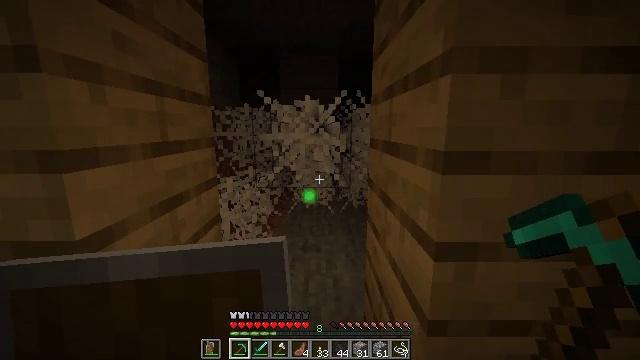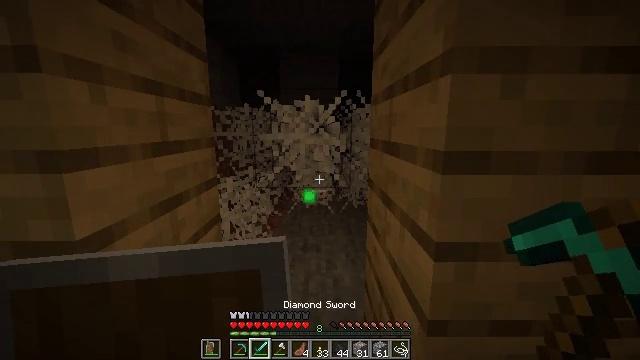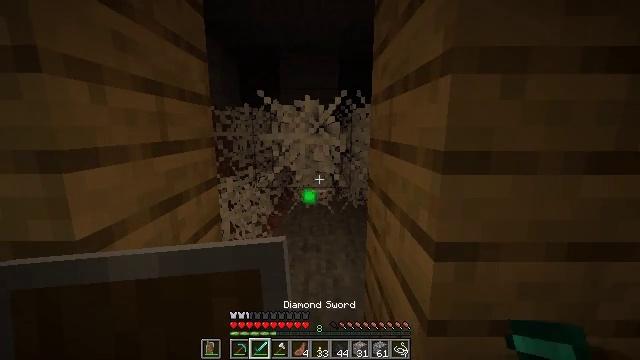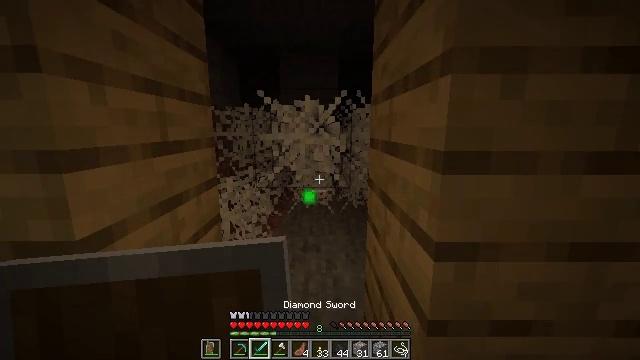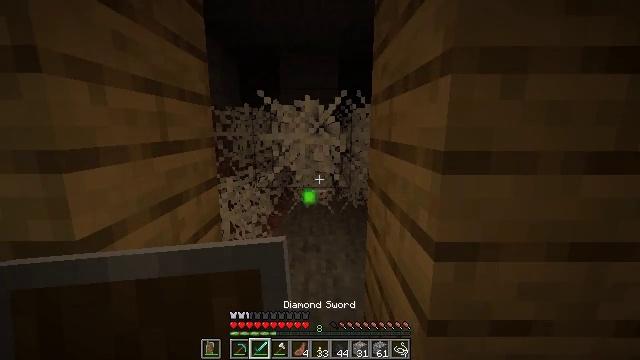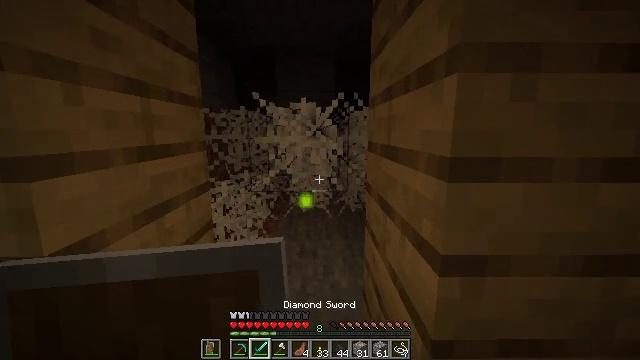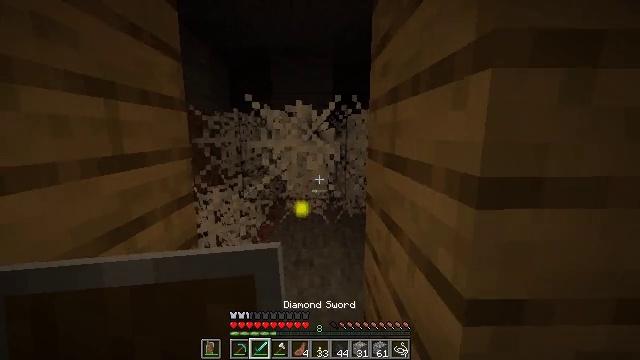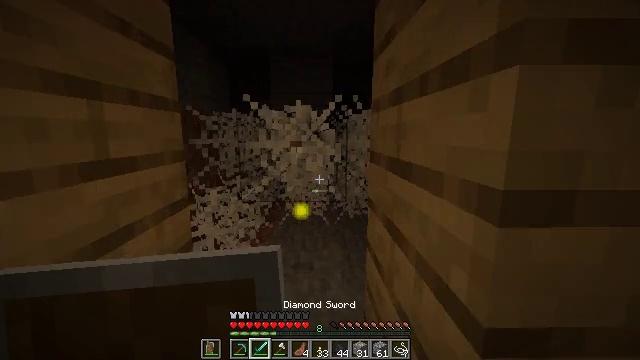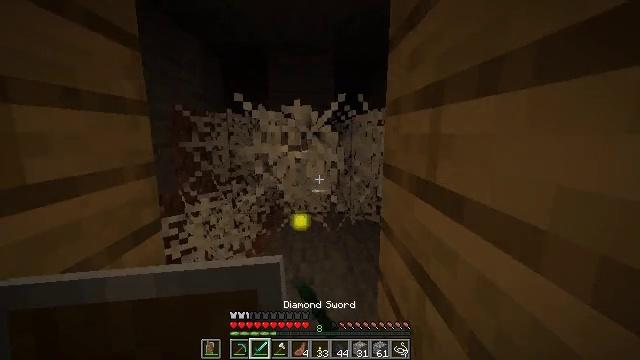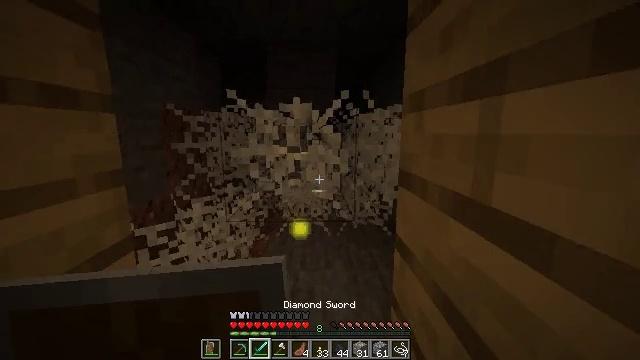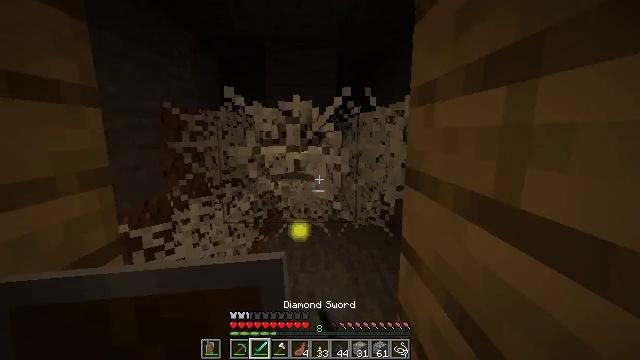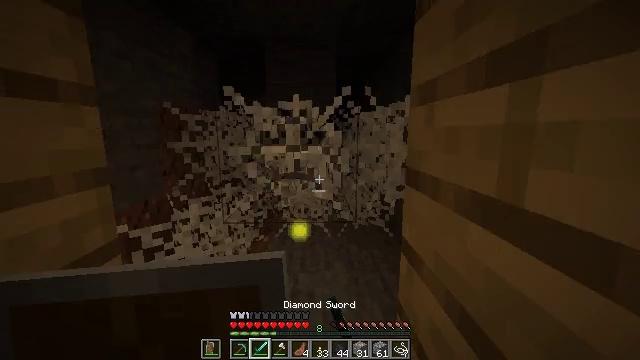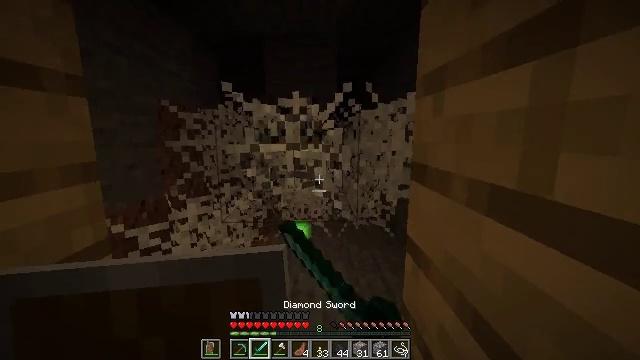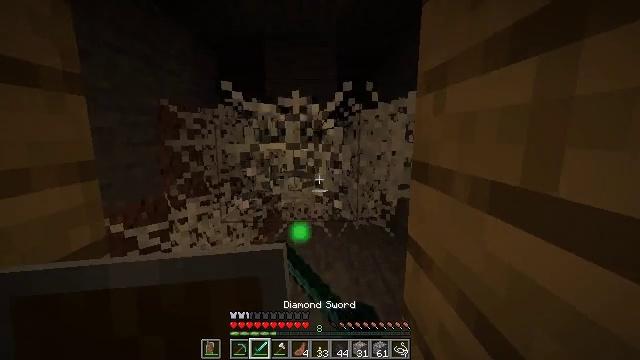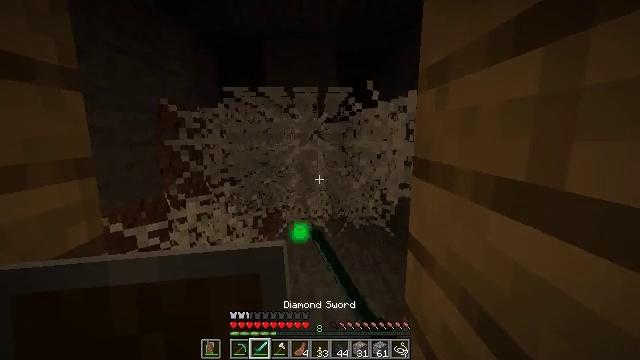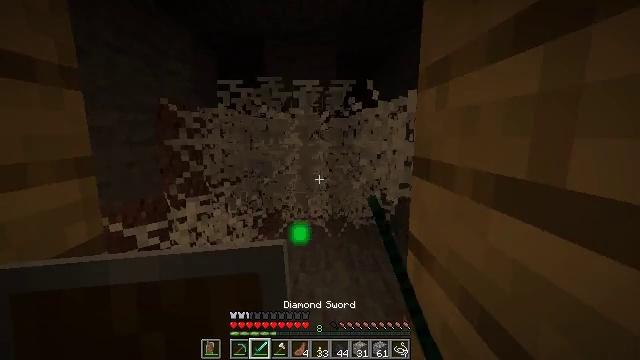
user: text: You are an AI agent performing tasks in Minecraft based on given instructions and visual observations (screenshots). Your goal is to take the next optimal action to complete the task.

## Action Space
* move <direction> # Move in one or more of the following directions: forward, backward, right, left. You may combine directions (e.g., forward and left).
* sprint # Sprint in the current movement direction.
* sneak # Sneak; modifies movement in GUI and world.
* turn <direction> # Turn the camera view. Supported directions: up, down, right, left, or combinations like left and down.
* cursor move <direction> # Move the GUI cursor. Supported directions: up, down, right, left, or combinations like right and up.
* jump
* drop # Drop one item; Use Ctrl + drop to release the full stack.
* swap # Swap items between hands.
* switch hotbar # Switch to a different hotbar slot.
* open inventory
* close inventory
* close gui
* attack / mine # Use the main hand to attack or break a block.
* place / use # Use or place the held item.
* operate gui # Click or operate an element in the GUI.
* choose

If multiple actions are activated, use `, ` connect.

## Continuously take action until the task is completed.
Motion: motion action
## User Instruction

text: Gather cobweb from abandoned mineshafts.
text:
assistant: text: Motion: no_op
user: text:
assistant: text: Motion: no_op
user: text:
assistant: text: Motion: no_op
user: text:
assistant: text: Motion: no_op
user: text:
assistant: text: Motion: move forward
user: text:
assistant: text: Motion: move forward
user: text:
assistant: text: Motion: move forward, attack / mine
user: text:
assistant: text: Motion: move forward, attack / mine
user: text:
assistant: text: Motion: attack / mine
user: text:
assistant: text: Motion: attack / mine
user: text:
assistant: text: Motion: attack / mine
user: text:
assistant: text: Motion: attack / mine
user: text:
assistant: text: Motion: attack / mine
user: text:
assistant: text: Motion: attack / mine
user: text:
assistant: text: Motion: attack / mine
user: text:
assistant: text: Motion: attack / mine
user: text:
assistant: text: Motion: attack / mine
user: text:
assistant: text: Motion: attack / mine
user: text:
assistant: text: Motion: attack / mine
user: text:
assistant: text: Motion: turn right, attack / mine
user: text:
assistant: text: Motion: turn right, attack / mine
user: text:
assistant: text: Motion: sneak, turn right, attack / mine
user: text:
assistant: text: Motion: sneak, attack / mine
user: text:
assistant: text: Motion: sneak, attack / mine
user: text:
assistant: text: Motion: sneak, attack / mine
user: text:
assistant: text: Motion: sneak, attack / mine
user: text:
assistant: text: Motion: sneak, attack / mine
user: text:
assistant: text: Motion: sneak, attack / mine
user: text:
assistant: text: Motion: sneak, attack / mine
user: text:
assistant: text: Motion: sneak, attack / mine